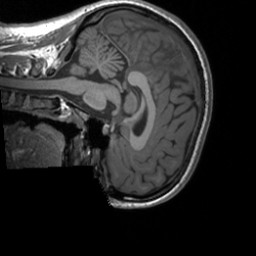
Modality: T1w
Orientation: sagittal
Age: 21
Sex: female
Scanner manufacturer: siemens
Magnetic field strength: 3 T
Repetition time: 1.9 s
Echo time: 0.00226 s